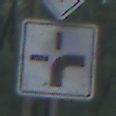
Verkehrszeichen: VerlaufVorfahrtsstrasse3
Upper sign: Vorfahrtsstrasse
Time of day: SunriseSunset
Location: Outdoor (Nature)
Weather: NotSpecified
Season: Autumn
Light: Natural